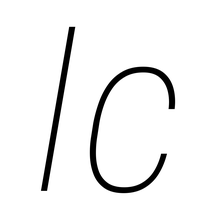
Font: Roboto-Italic_Condensed_Thin_Italic